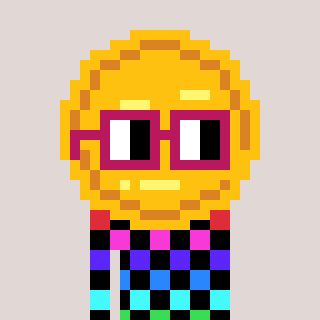
a pixel art character with square dark red glasses, a medal-shaped head and a magenta-colored body on a warm background